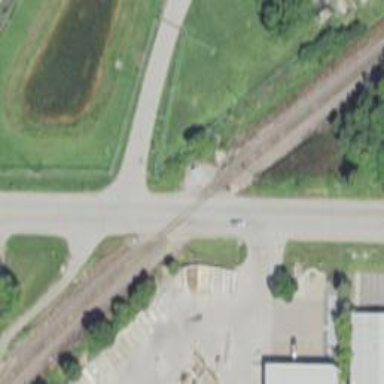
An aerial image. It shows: Level crossing along the railway.